Interaction volume radius: 10 \u00c5
Interaction volume height: 25 \u00c5
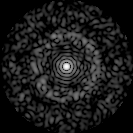
Disorder parameter: 0.8345